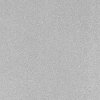
Atmospheric dust classification: dusty